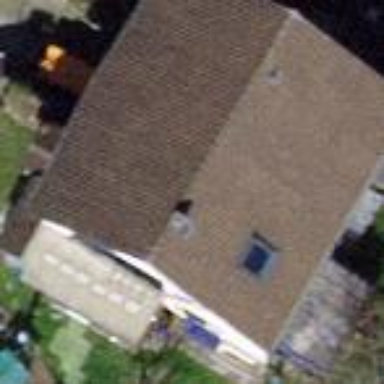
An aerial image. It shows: Gabled roof house.